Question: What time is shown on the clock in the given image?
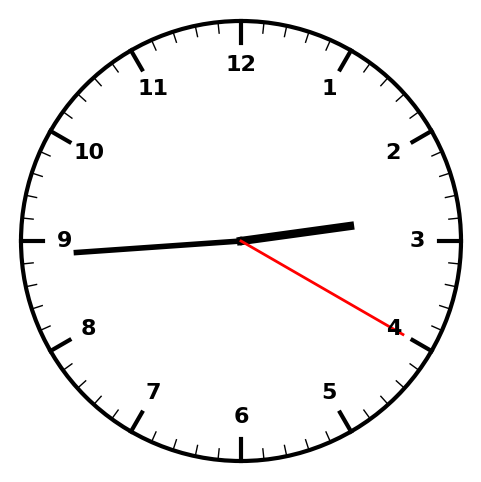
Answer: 02:44:20